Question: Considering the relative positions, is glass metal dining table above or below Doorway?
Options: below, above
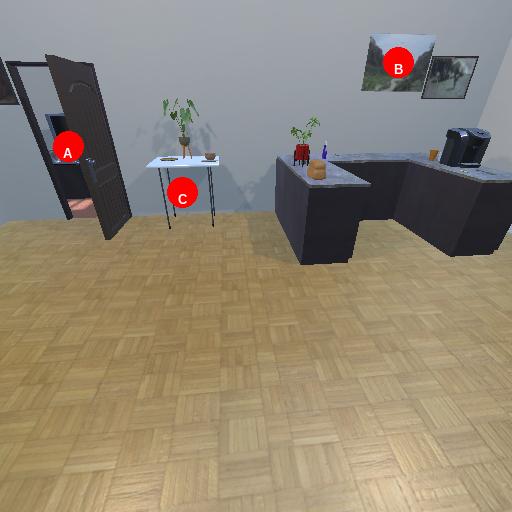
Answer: below